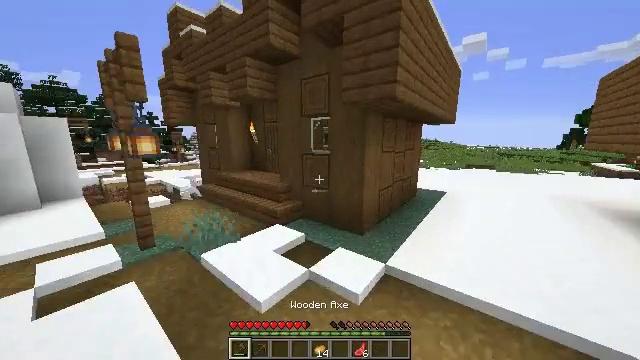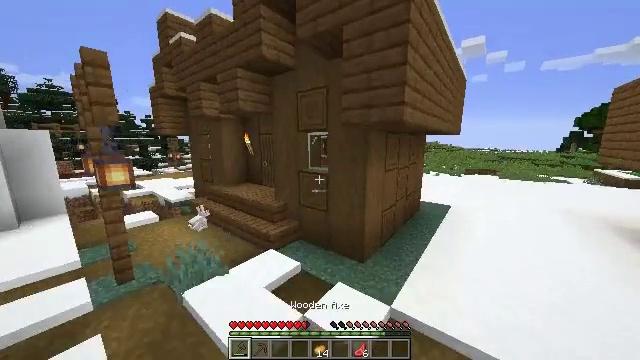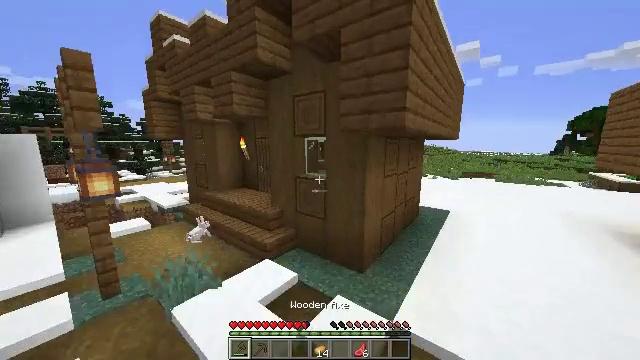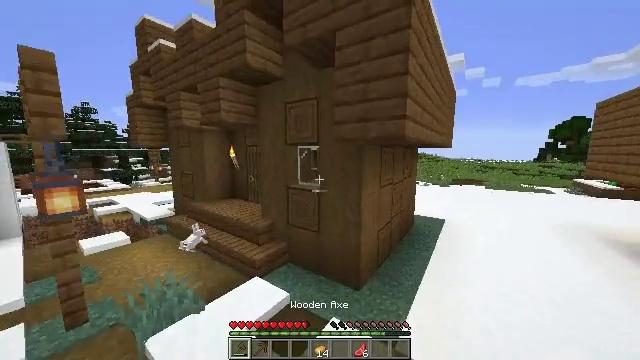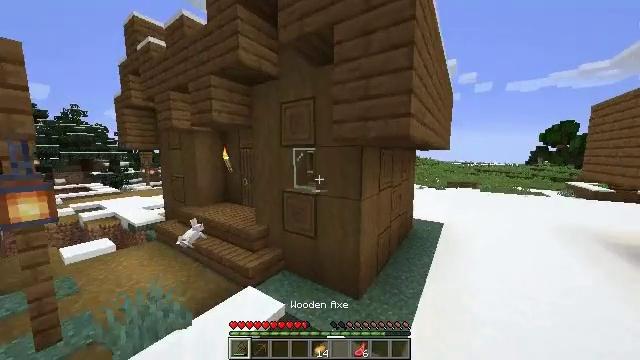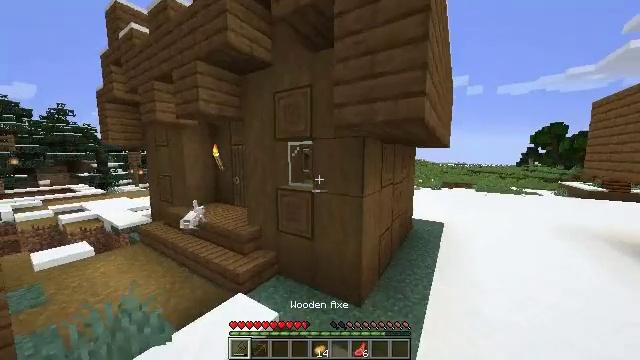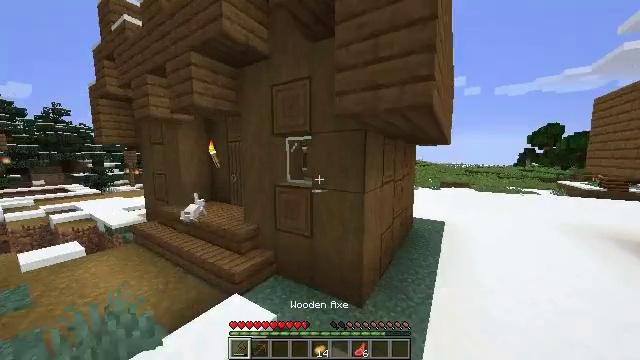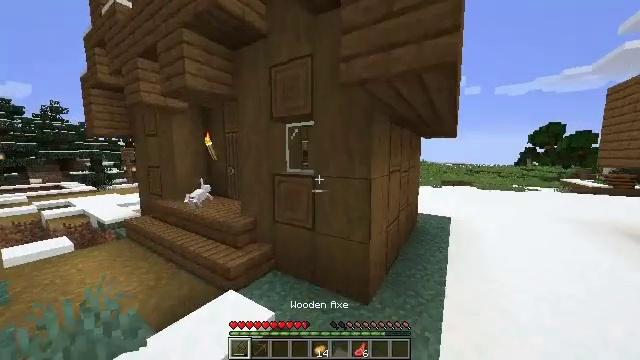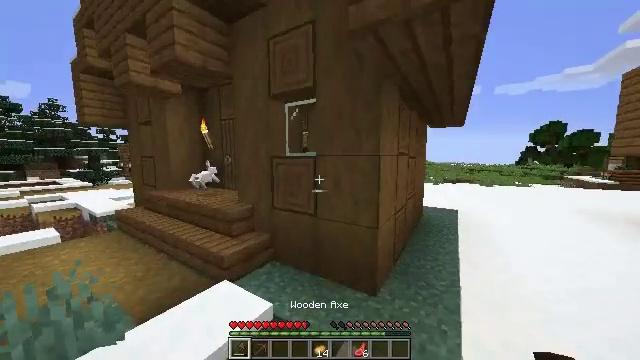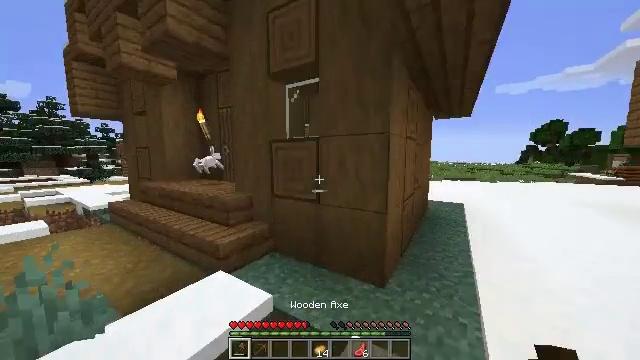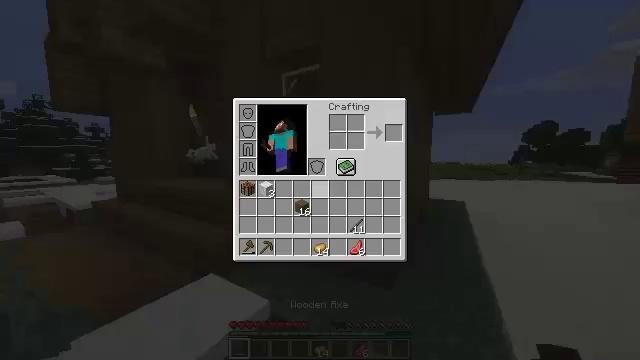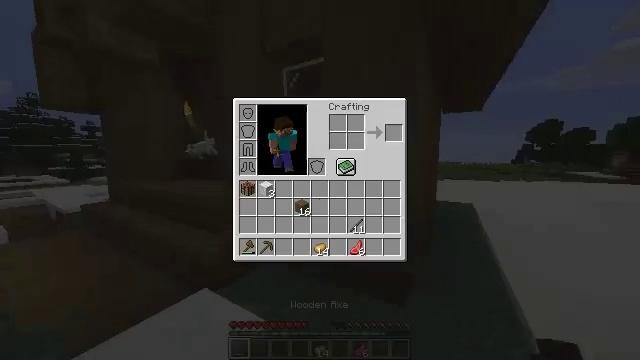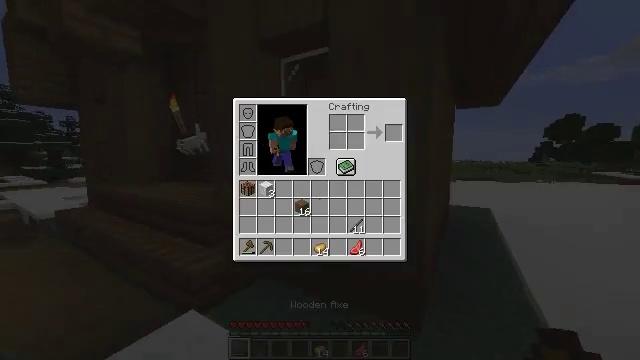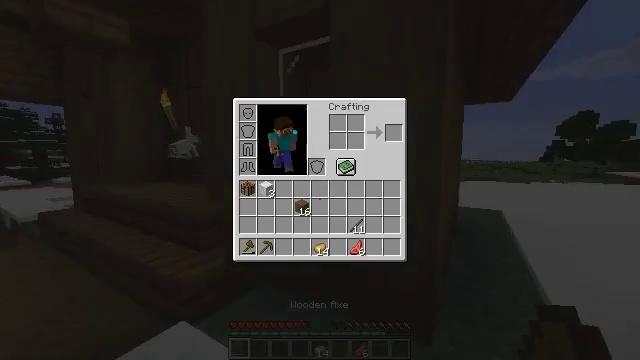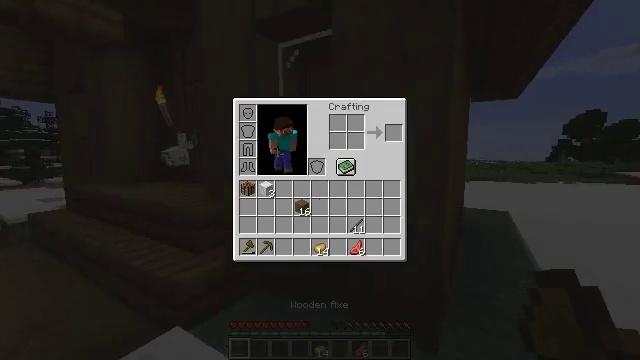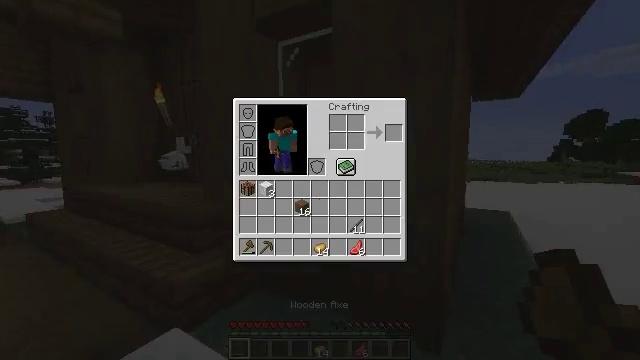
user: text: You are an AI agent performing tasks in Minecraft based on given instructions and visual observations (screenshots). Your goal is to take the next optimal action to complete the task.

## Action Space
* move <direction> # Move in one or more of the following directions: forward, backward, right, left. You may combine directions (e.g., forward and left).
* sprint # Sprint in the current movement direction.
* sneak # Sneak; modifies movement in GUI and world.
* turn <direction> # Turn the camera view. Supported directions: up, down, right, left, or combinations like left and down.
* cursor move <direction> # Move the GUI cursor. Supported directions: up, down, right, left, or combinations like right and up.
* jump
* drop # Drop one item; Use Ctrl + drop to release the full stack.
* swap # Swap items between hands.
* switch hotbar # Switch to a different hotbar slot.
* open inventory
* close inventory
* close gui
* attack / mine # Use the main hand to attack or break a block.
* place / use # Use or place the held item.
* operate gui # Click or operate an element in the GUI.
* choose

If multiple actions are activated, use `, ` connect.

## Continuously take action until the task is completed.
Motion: motion action
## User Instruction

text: Collect stripped spruce log as resource.
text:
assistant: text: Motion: move forward and move left, jump
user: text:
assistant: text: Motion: move forward and move left, jump
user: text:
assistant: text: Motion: move forward and move left, turn right and up, jump
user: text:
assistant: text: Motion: move forward, turn right
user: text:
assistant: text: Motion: move forward, turn right
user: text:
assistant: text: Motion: move forward
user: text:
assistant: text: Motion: move forward
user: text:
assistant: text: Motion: move forward and move left
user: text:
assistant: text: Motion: move forward and move left
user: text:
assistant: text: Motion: move forward and move left, turn right, open inventory
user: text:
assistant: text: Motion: move forward and move left, open inventory
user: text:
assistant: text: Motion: open inventory
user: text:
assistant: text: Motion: no_op
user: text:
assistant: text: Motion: no_op
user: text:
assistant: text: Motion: no_op
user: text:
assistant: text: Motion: close inventory
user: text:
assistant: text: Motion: close inventory
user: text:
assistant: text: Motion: move forward, close inventory
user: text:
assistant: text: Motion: move forward, attack / mine
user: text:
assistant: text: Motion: move forward, attack / mine
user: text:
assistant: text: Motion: move forward, turn right and up, attack / mine
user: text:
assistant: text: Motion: move forward, turn right and up, attack / mine
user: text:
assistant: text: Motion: attack / mine
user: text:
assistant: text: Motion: attack / mine
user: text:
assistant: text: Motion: attack / mine
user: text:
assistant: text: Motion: attack / mine
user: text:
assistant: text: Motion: attack / mine
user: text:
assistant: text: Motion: move left, attack / mine
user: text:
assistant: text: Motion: move left, attack / mine
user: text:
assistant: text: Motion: move left, attack / mine